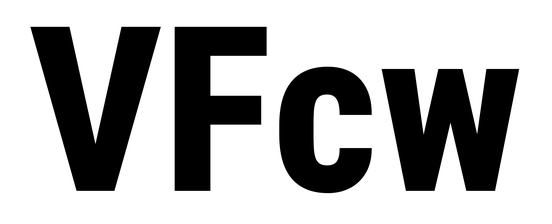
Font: Roboto_Condensed_ExtraBold